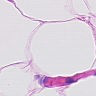
Metastatic tissue present: no